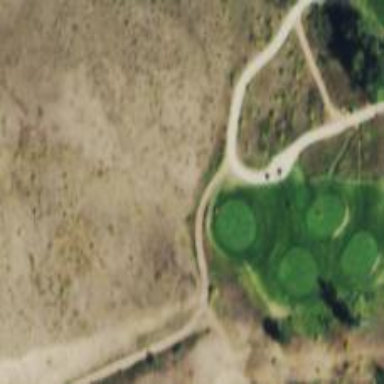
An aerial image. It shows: Path designated as golf cartpath. This is Golf Cart Path.